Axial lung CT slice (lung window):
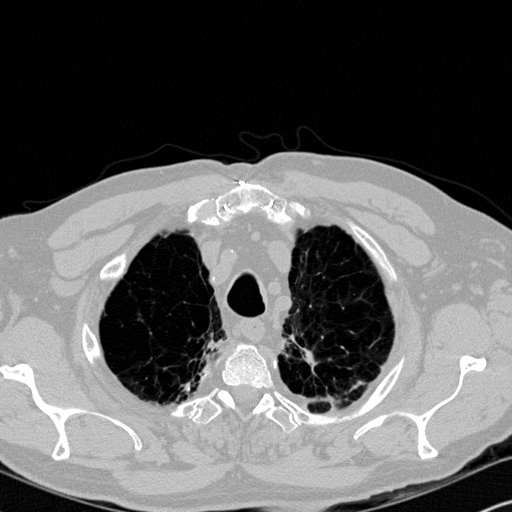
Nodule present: no